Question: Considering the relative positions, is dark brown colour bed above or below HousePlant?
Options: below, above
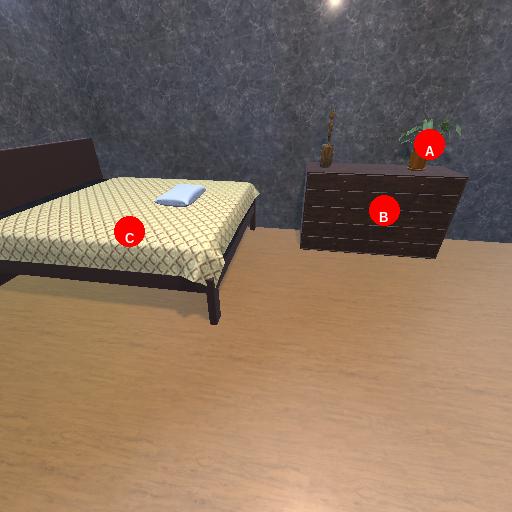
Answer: below